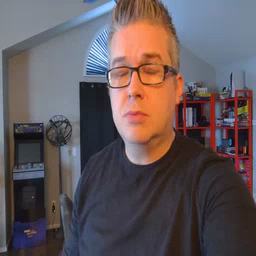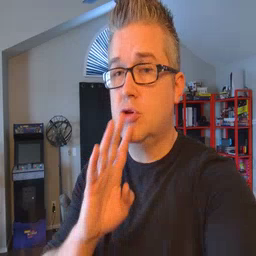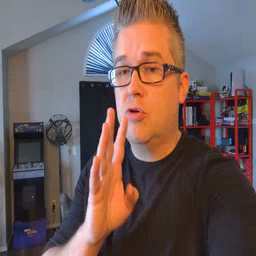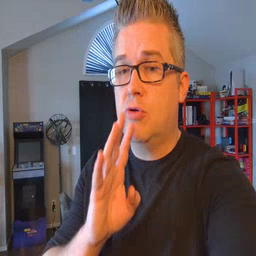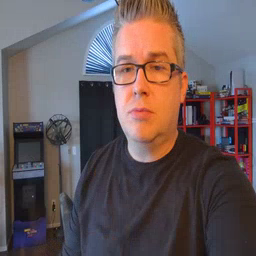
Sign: talk